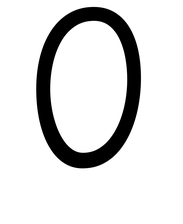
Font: Gluten_ExtraLight